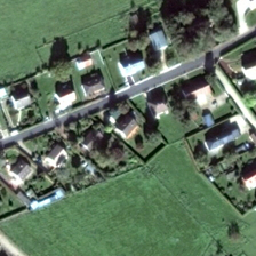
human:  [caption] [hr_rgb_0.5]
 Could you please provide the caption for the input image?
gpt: the meadow contains a residential with some tress decorating .

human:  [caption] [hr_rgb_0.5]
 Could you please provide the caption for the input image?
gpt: Two rows of houses lined the lawn along the road.

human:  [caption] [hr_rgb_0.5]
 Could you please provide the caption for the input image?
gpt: several houses with yards are settled alongside the straight road in the middle of lawn .

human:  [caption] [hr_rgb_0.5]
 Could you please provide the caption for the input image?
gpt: Two rows of houses lined up along the road.

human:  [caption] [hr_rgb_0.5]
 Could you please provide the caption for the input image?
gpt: two rows of houses lined up along the road on the lawn.